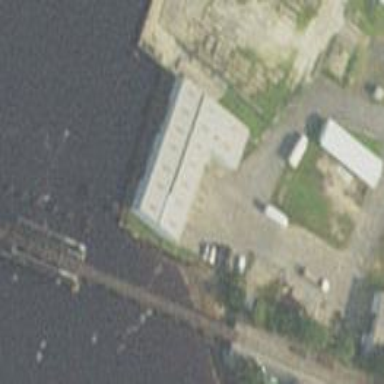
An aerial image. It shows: Industrial building.